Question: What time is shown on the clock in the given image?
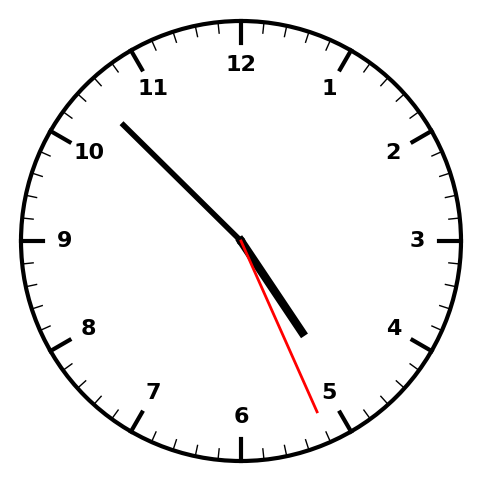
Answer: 04:52:26